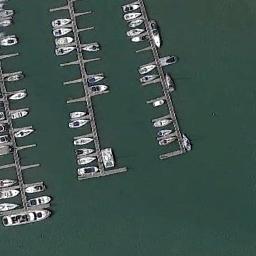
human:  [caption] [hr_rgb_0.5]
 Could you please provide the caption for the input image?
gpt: The harbor has some neatly docked boats and the color of the waters is green .

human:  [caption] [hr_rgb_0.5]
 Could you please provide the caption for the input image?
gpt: A lot of ships are in the harbor .

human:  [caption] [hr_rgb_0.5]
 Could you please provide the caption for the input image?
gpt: There are some boats moored on the sea side of the harbor, Leaving room .

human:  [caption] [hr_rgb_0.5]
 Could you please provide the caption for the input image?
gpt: There were many cars parked on the harbor shore .

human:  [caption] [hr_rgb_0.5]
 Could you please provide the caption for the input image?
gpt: There are some ships at the harbor .